Field crop: tomato
Growth stage: 2
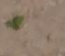
Species: solanum